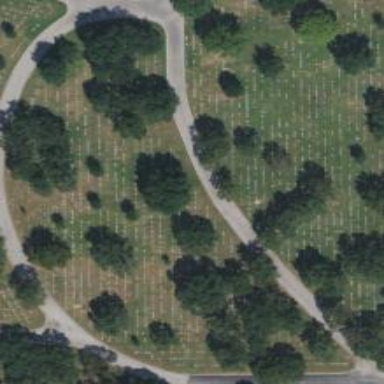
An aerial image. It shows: Graveyard.